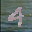
Label: 4